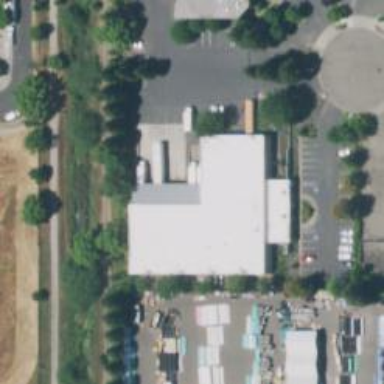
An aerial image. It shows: Warehouse.